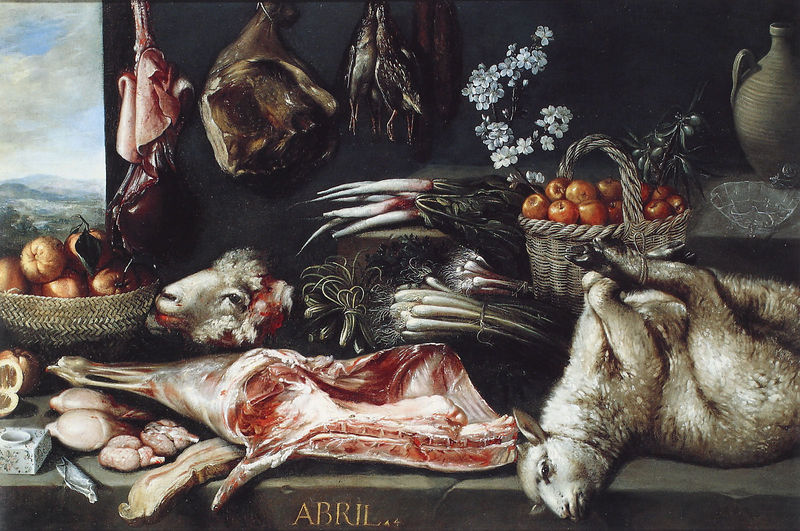
Titel: Stilleben mit Fleisch, Früchten und Gemüsen (Monat April)
Künstler: Francisco Barrera
Institution: Privatsammlung
Schlagwörter: berg, himmel, kopf, landschaft, blumen, fenster, glas, köpfe, schwarz, tisch, obst, rot, schale, schüssel, tod, tot, feld, vögel, reich, früchte, gemüse, krug, stilleben, stillleben, ton, fell, apfel, orangen, äpfel, körbe, wolle, korb, fleisch, schinken, blut, hängen, lamm, schaf, fisch, geflügel, tomaten, mörser, tonkrug, innereien, bund, vorrat, hühner, landchaft, gefesselt, schafskopf, rettich, satt, lann, april, krig, rebhühner, stelleben, karotten, radieschen, abril, peter arsten, am ende 16 jahrhundert, äpfel#korb